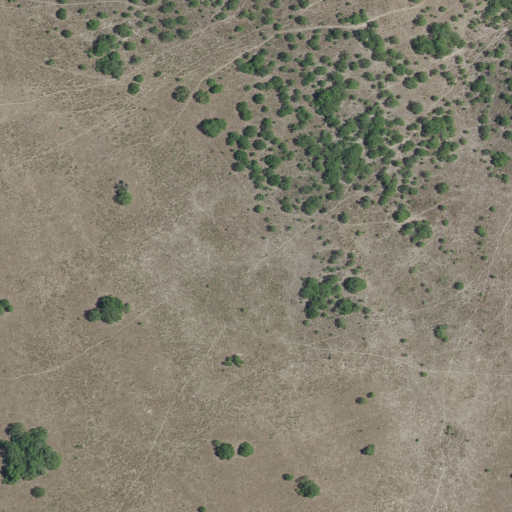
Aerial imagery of plain(s) in Texas named Padre Juanito Trap containing grassland and shrub